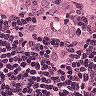
Metastatic tissue present: yes